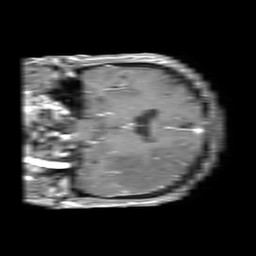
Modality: T1w
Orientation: coronal
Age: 58
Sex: female
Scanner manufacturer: philips
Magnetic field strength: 1.5 T
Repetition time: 0.202 s
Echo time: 0.001791 s